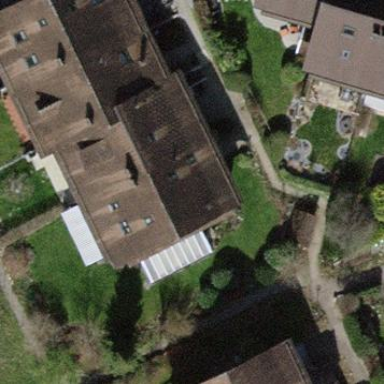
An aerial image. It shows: Residential building.